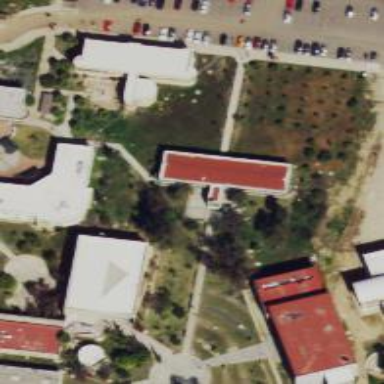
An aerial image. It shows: University.